Field crop: maize
Growth stage: 2
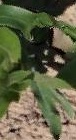
Species: maize